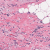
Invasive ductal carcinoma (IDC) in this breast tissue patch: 1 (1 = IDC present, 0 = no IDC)